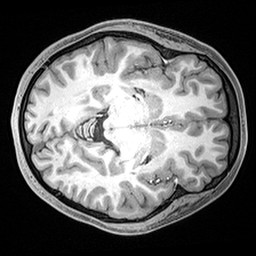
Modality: T1w
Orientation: axial
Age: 20
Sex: female
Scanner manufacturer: siemens
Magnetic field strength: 3 T
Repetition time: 2.4 s
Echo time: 0.00217 s